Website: home-depot
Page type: billing-address
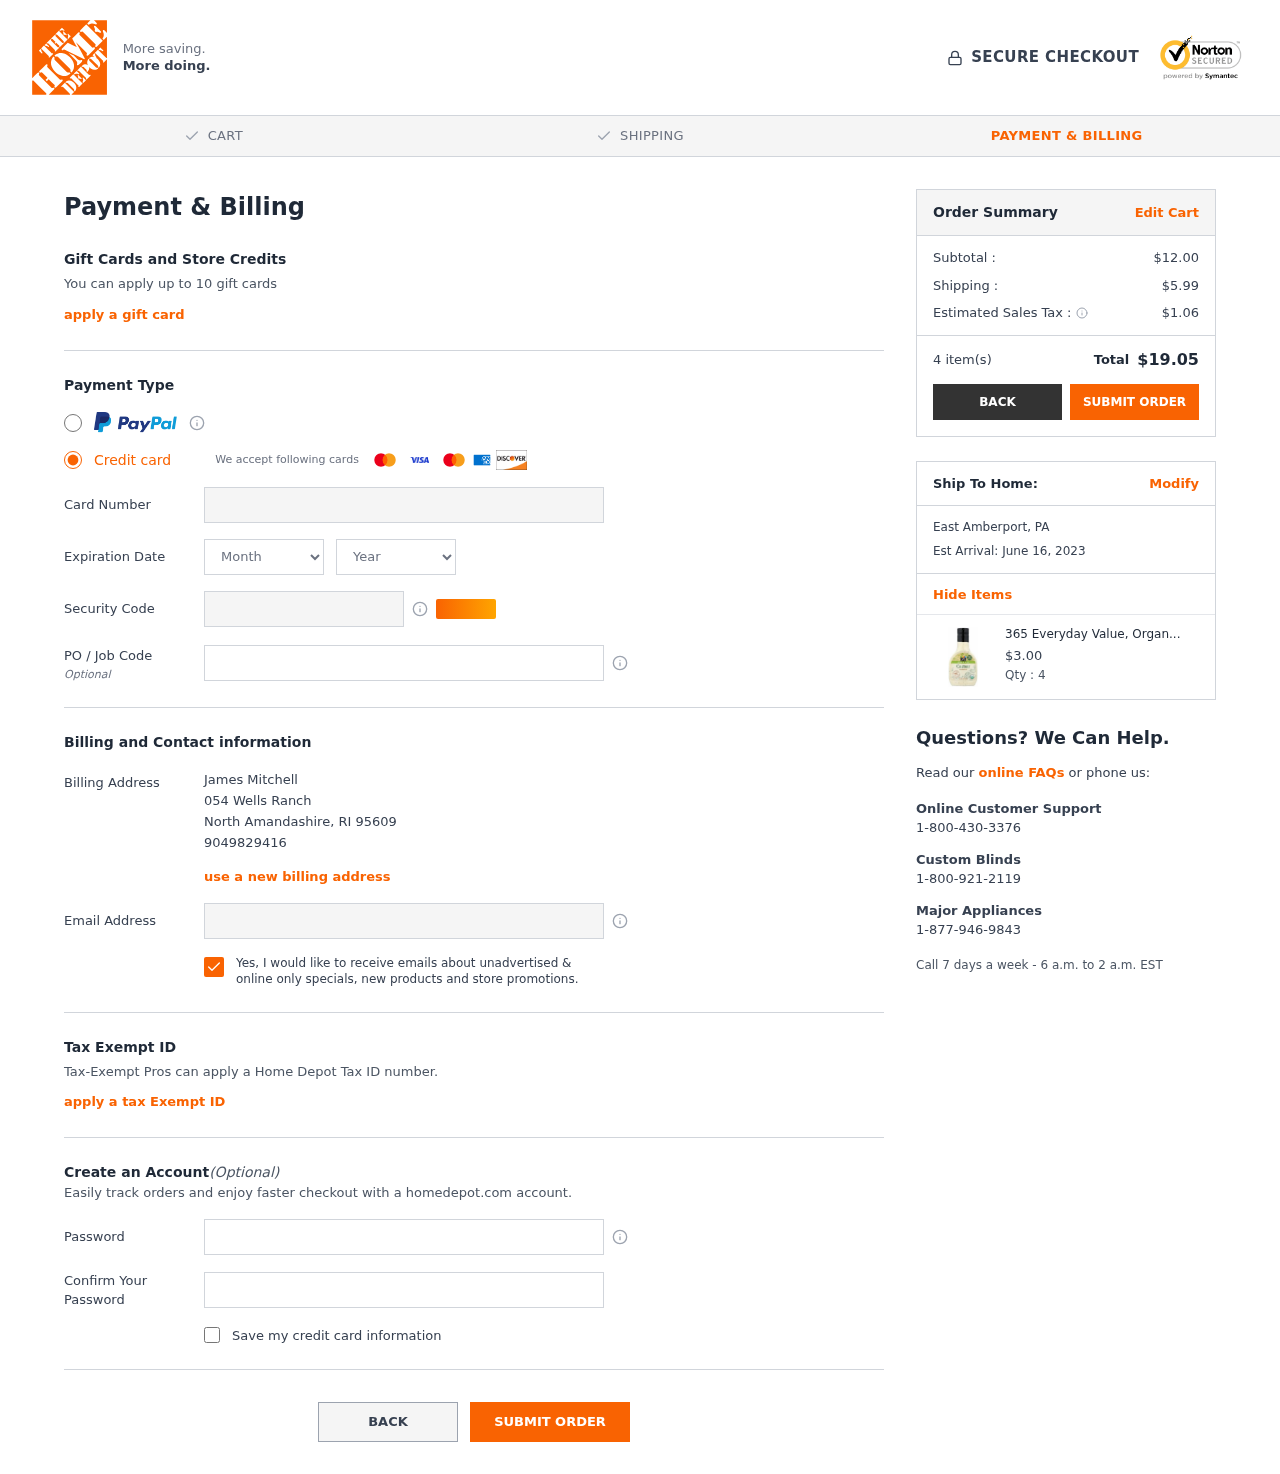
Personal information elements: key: PII_CARD_CVV
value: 9772
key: PII_CARD_EXPIRY_MONTH
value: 07
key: PII_CARD_EXPIRY_YEAR
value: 26
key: PII_CARD_NUMBER
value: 3407 7266 7996 337
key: PII_CITY
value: North Amandashire
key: PII_CITY2
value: East Amberport
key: PII_EMAIL
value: james.mitchell@hotmail.com
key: PII_FULLNAME
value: James Mitchell
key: PII_JOB_CODE
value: WO-746583
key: PII_PHONE
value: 9049829416
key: PII_POSTCODE
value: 95609
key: PII_STATE_ABBR
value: RI
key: PII_STATE_ABBR2
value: PA
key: PII_STREET
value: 054 Wells Ranch
Product elements: key: PRODUCT1_NAME
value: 365 Everyday Value, Organic Caesar Dressing, 16 fl oz
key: PRODUCT1_PRICE
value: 3
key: PRODUCT1_QUANTITY
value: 4
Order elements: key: ORDER_SUBTOTAL
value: $12.00
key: ORDER_SHIPPING_COST
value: $5.99
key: ORDER_TAX
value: $1.06
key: ORDER_NUM_ITEMS
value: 4 item(s)
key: ORDER_TOTAL
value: $19.05
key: ORDER_DELIVERY_DATE
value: Est Arrival: June 16, 2023